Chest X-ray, AP view. Patient: 40 years old, sex F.
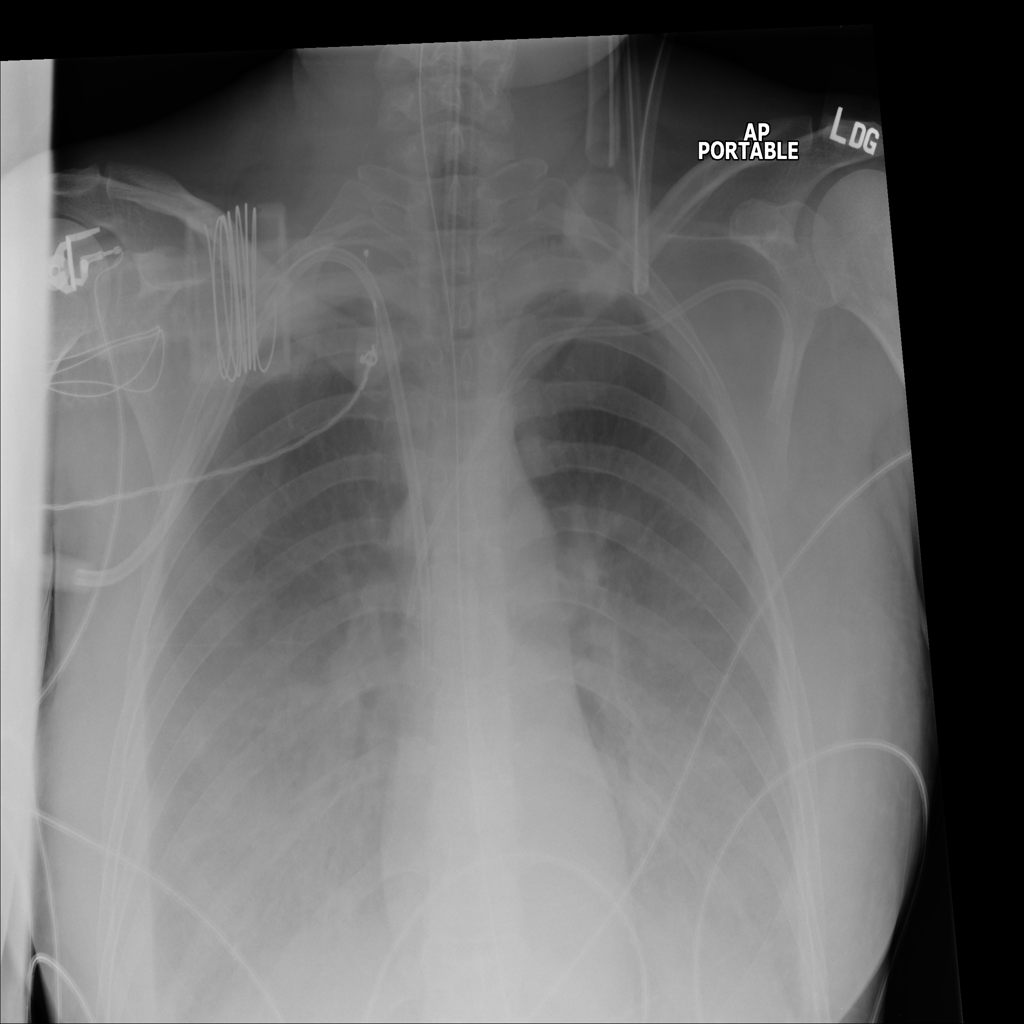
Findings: Effusion